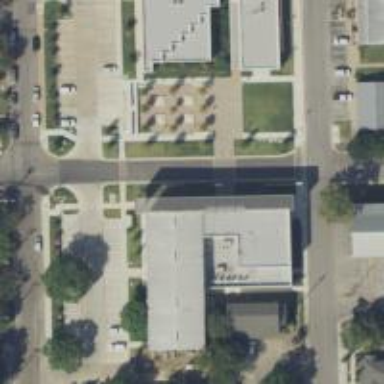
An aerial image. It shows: Courthouse building.